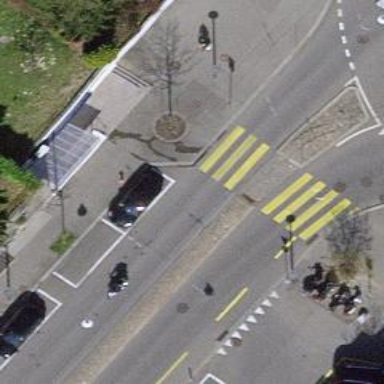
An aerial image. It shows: Tertiary road with asphalt surface and trolley wires.